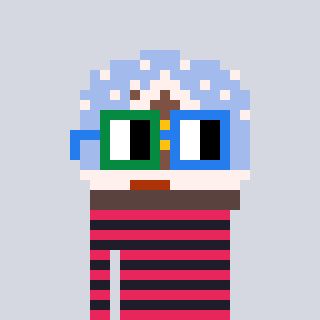
a pixel art character with square green and blue glasses, a snow globe-shaped head and a grayscale-colored body on a cool background